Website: home-depot
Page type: account-selection
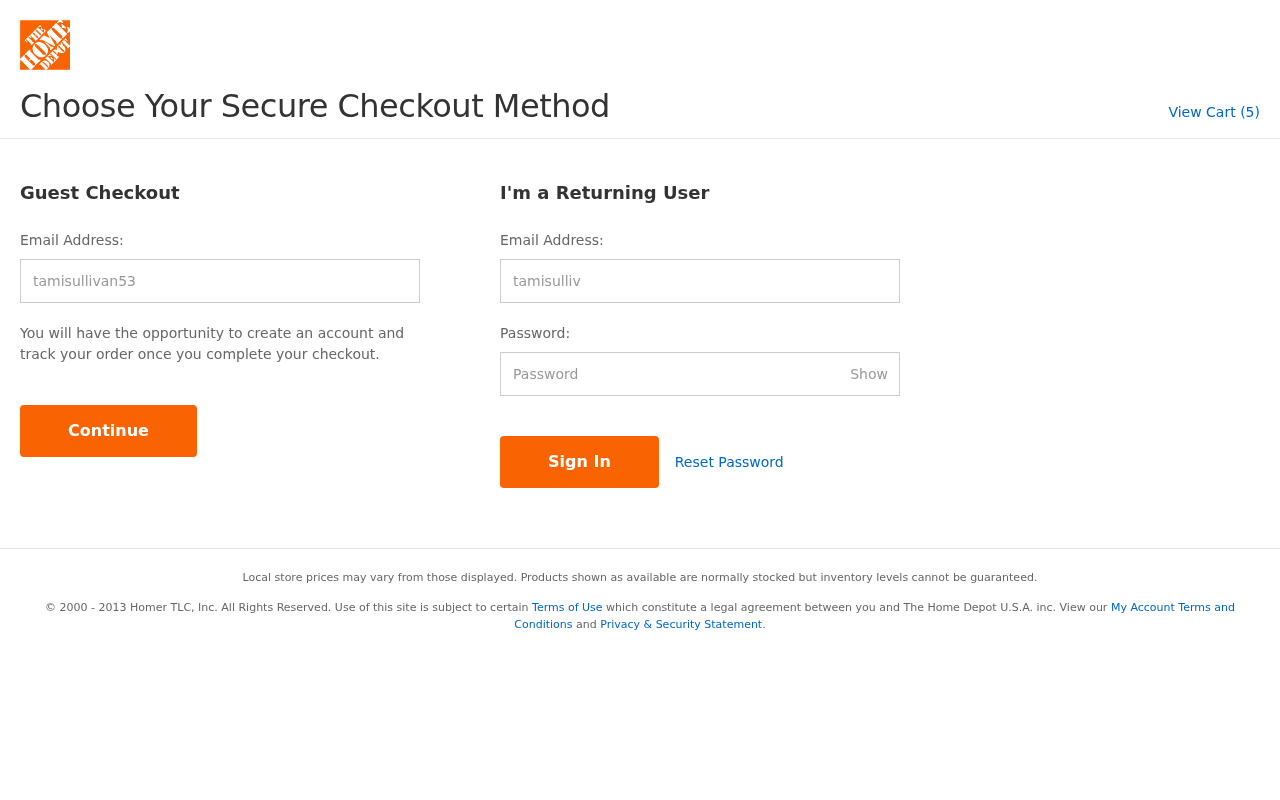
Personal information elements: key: PII_LOGIN_USERNAME
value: tamisullivan53
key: PII_LOGIN_USERNAME2
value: tamisullivan53
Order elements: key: ORDER_NUM_ITEMS
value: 5